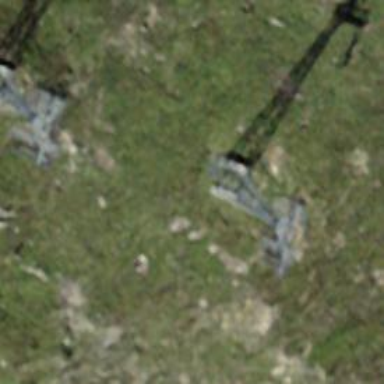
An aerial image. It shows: Pylon used for aerialway.